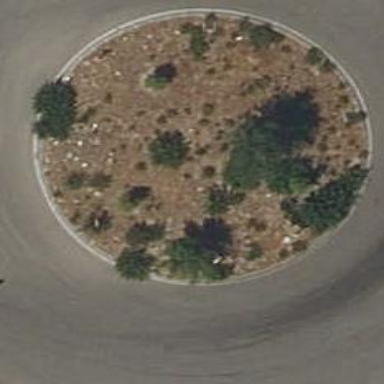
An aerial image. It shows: Residential road that intersects with roundabout.